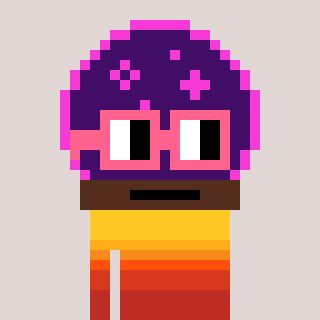
a pixel art character with square pink glasses, a crystalball-shaped head and a teal-colored body on a warm background